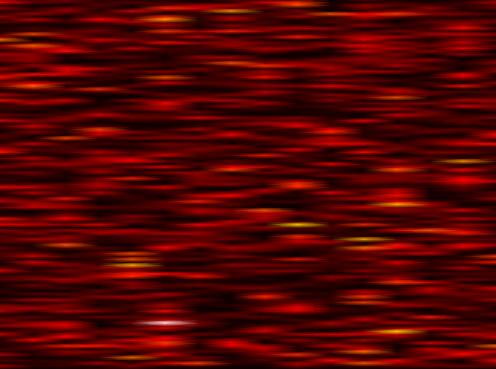
Label: OFDM